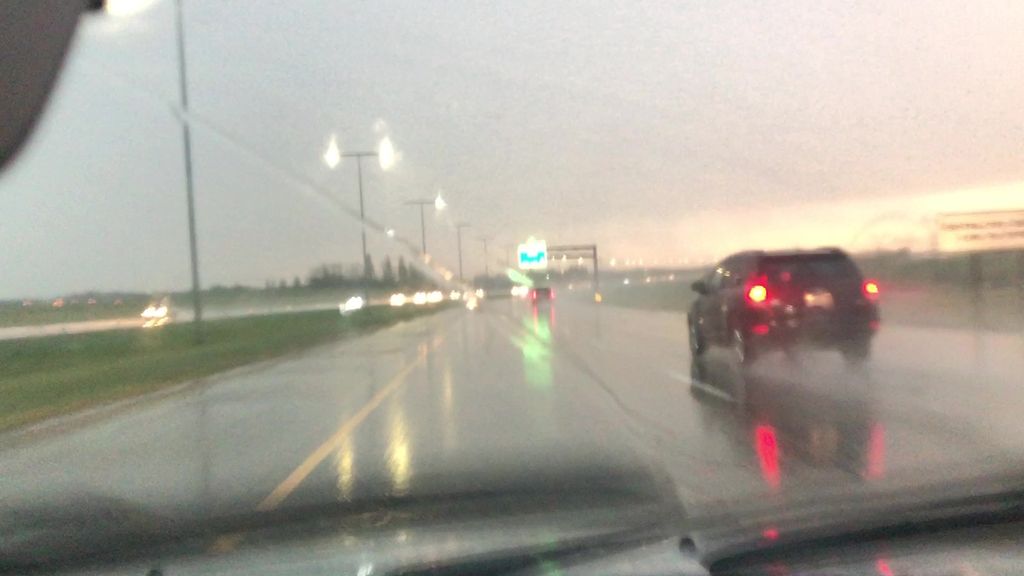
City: edmonton